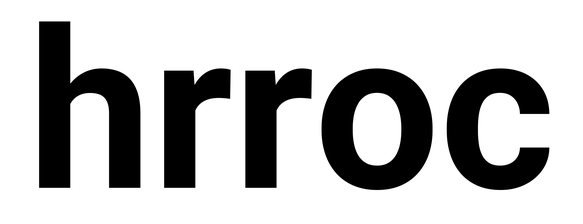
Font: Roboto_Bold